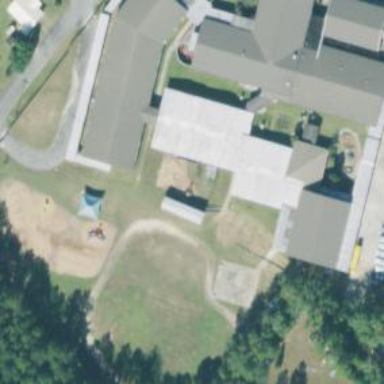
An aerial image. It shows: School building.